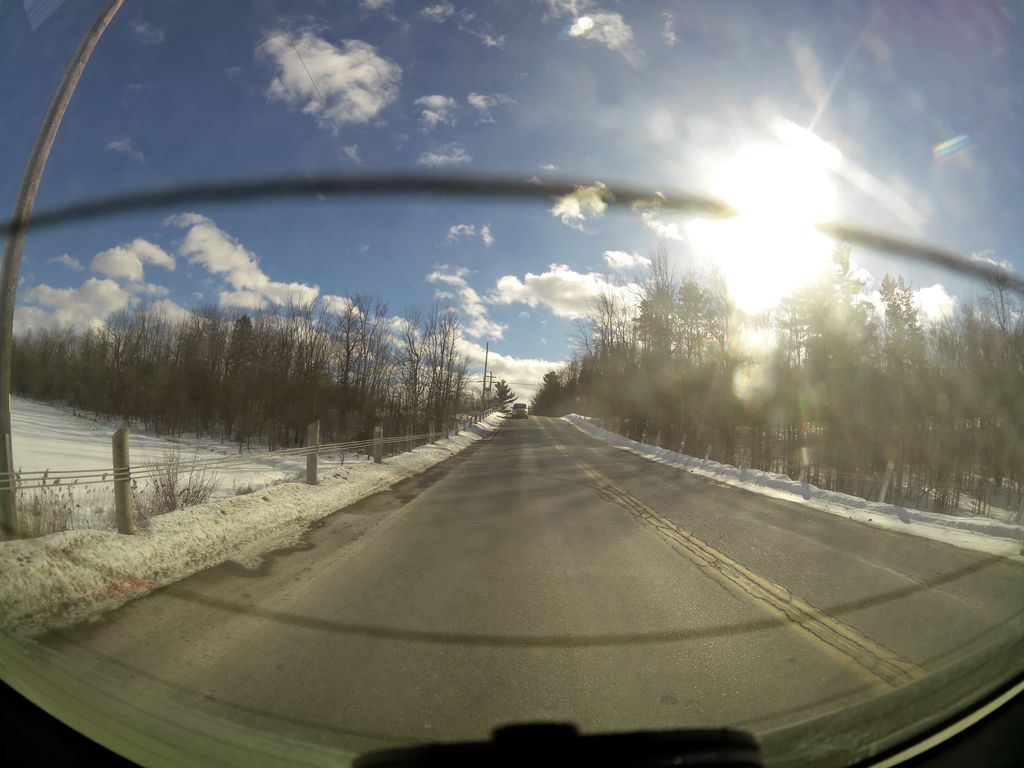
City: ottawa-gatineau